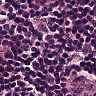
Metastatic tissue present: no